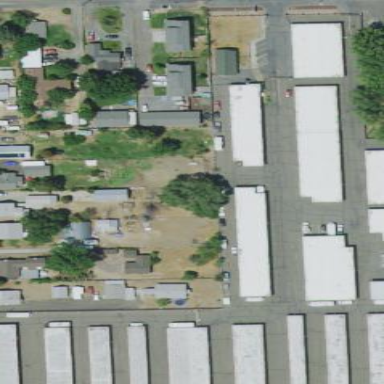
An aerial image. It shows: Garages used for storage rental.